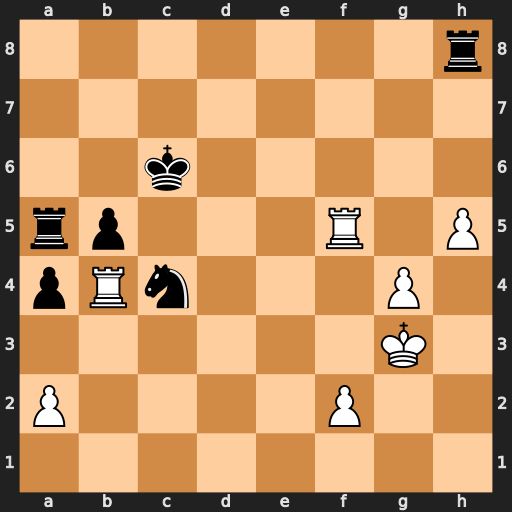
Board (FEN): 7r/8/2k5/rp3R1P/pRn3P1/6K1/P4P2/8
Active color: w
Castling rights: -
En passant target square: -
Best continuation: Rxc4+ bxc4 Rxa5 c3 Re5